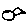
Label: bird